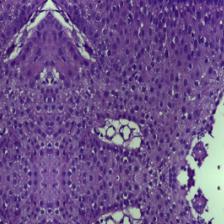
Diagnosis: OSCC